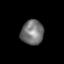
Tissue: lung
Cell type: Epithelial cells
Senescence score: 0.2154
Nuclear area (px): 545
Mean DAPI intensity: 116.448